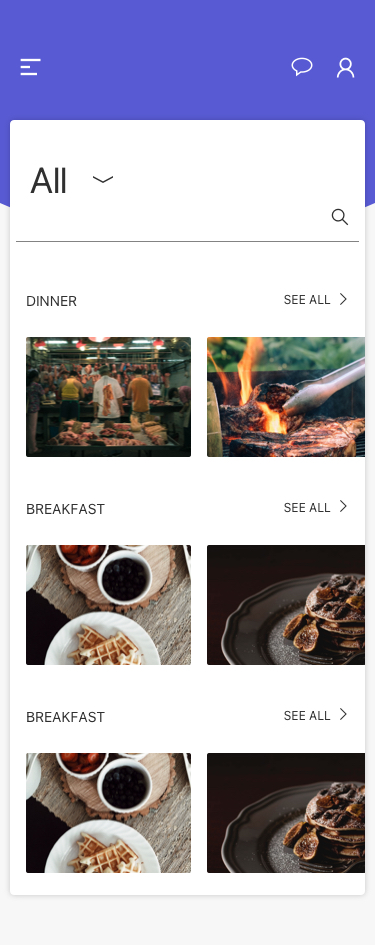
Text in this UI design:
All
SEE ALL
Breakfast
SEE ALL
Breakfast
SEE ALL
Dinner